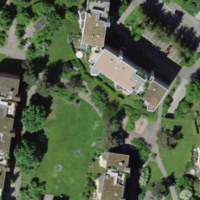
EUNIS habitat code: 55
Species observed at this site:
Cardamine pratensis